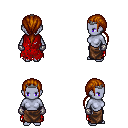
a pixel art fantasy rpg character, female body template, dark elf, purple skin, red tattered cape, robe skirt, brunette ponytail hairstyle, iron tiara, metal gloves, four views (front, back, left, right), 2x2 character sprite sheet, small pixel art, hard edges, no anti-aliasing